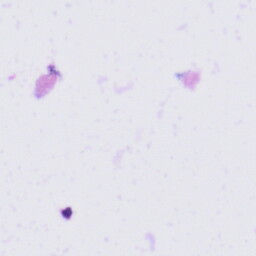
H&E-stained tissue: Tonsil